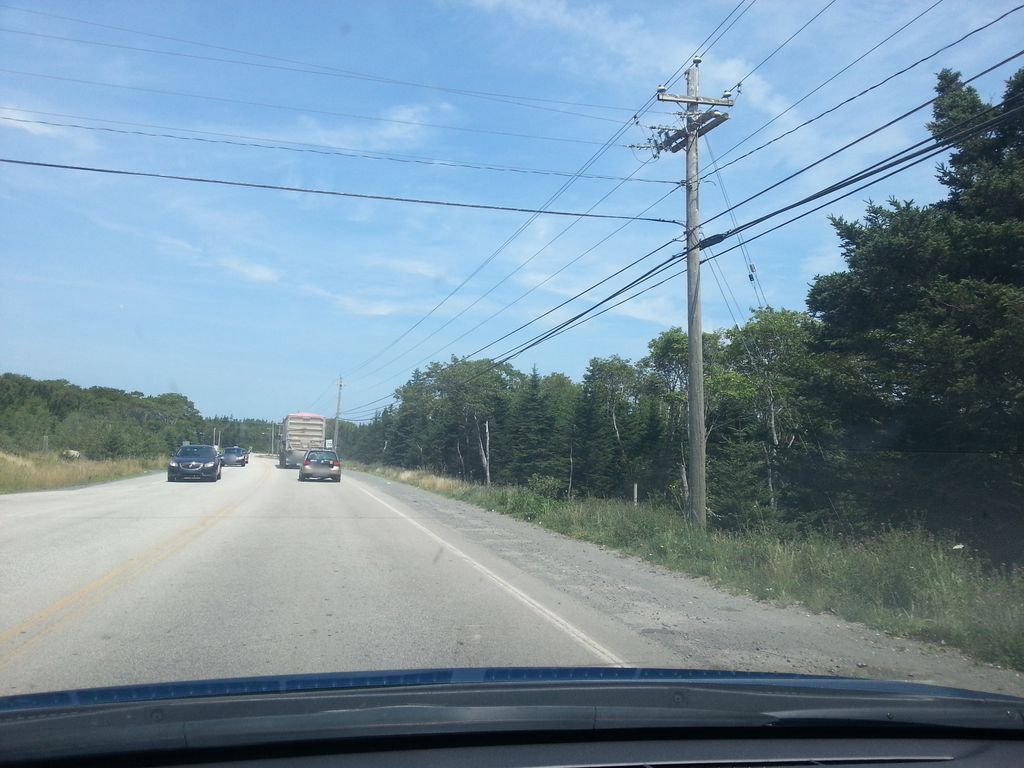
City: halifax